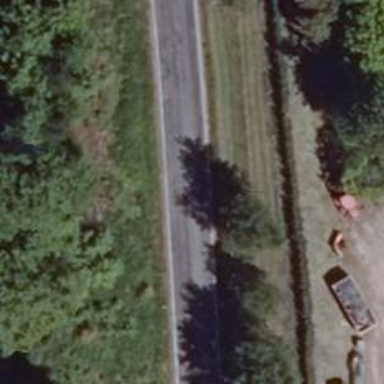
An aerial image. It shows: Secondary road.